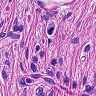
Metastatic tissue present: no